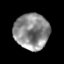
Tissue: prostate
Cell type: T cells
Senescence score: 0.3452
Nuclear area (px): 1228
Mean DAPI intensity: 139.721